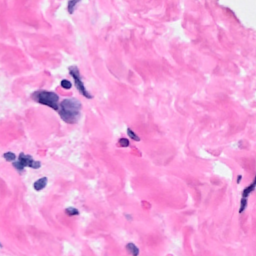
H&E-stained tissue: Breast